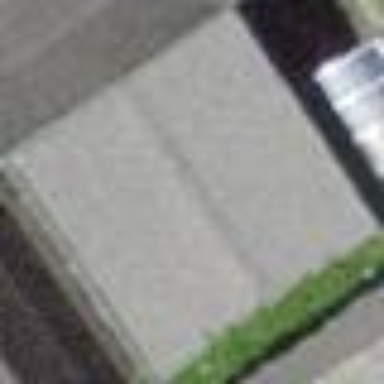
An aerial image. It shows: Group of garages.